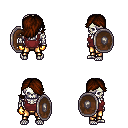
a pixel art fantasy rpg character, male body template, skeleton, maroon pirate shirt, gold greaves, brown swoop hairstyle, gold gloves, shield, four views (front, back, left, right), 2x2 character sprite sheet, small pixel art, hard edges, no anti-aliasing